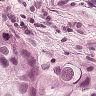
Metastatic tissue present: yes